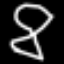
Label: hourglass